Question: How many ricochets will a ball launched from (1.0, 1.0) at 70° need to hit the target at (9.0, 9.0)? The ball reflects perfectly off the arena walls and mirror-obstacles.
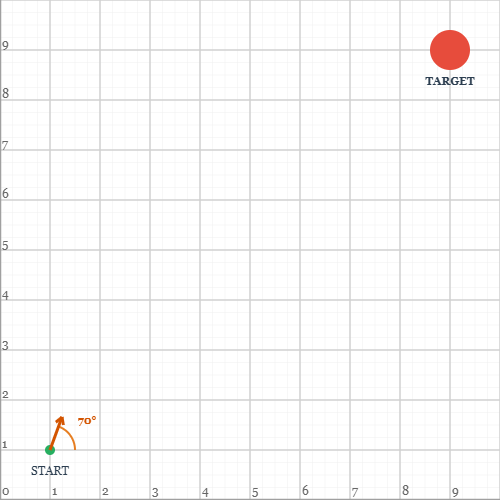
Answer: 3